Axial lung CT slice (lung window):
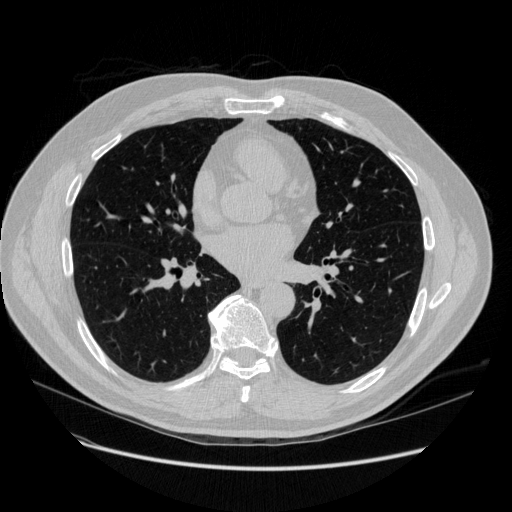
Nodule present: no